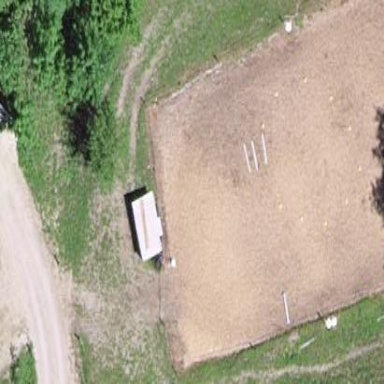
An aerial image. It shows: Equestrian pitch for leisure land sports.